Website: slack
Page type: payment
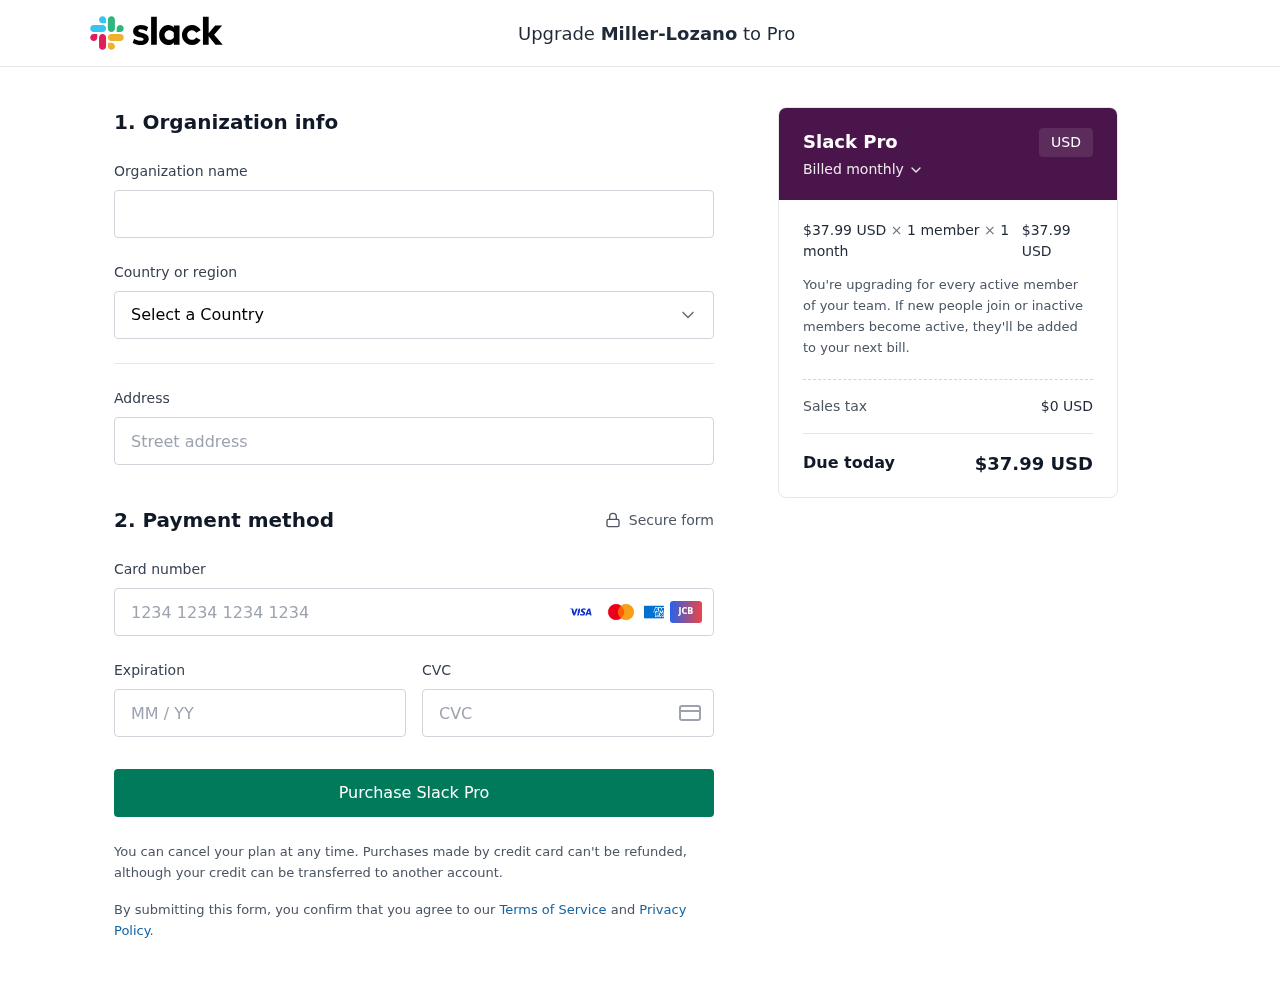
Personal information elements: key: PII_CARD_CVV
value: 375
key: PII_CARD_EXPIRY
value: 09/28
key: PII_CARD_NUMBER
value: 4211 8259 0785 2906
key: PII_COMPANY
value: Miller-Lozano
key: PII_COUNTRY
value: United States
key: PII_STREET
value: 16998 Shawn Falls
Product elements: key: PRODUCT1_PRICE
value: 37.99
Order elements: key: ORDER_SUBTOTAL
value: $37.99 USD
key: ORDER_TAX
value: $0 USD
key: ORDER_TOTAL
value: $37.99 USD